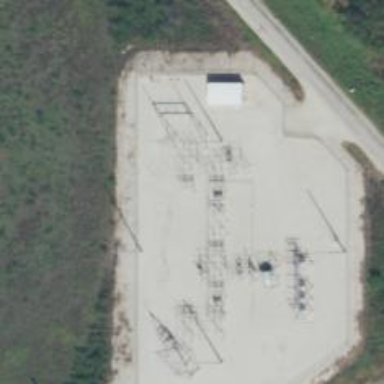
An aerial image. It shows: Switch used for power control.